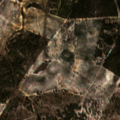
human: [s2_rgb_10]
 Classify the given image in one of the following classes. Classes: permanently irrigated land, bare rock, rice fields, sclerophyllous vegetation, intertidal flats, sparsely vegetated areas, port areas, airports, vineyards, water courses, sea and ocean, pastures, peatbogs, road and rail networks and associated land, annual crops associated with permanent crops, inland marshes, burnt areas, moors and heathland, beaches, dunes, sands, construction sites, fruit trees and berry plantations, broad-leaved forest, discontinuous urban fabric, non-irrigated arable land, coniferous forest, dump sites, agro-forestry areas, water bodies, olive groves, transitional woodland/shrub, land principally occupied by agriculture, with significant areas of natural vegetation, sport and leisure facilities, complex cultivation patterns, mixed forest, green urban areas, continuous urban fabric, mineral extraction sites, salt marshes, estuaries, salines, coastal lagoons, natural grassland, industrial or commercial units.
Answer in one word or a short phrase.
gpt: pastures, agro-forestry areas, broad-leaved forest, transitional woodland/shrub, water bodies